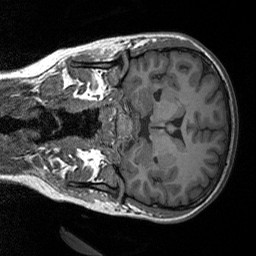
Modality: T1w
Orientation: coronal
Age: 20
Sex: female
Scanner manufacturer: siemens
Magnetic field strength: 3 T
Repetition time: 1.9 s
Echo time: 0.00227 s